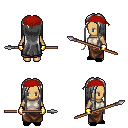
a pixel art fantasy rpg character, female body template, human, tanned skin, white sleeveless shirt, robe skirt, gray extra-long hairstyle, red bandana, gold gloves, black slippers, spear, four views (front, back, left, right), 2x2 character sprite sheet, small pixel art, hard edges, no anti-aliasing